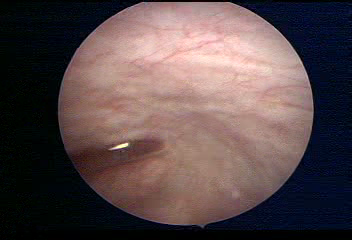
Modality: WLC
Class: Foreign bodies
Subclass: AirBubble
Bladder cancer association: No
Annotated structures: Air bubble